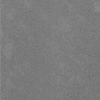
Atmospheric dust classification: dusty